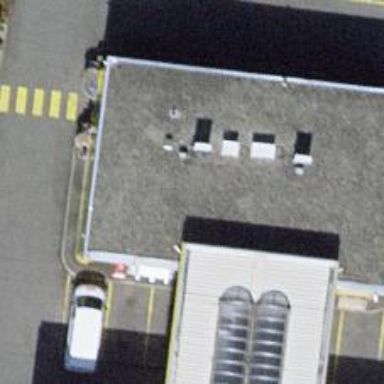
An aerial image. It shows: Convenience shop.